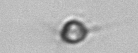
Label: Acanthoica_quattrospina